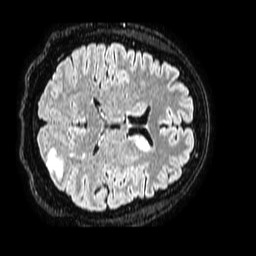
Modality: FLAIR
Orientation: axial
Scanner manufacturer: philips
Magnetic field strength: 1.5 T
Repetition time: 4.8 s
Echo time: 0.3 s